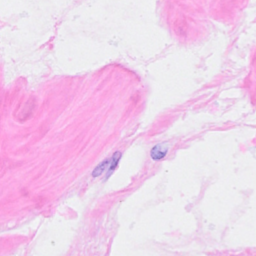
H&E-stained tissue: Breast